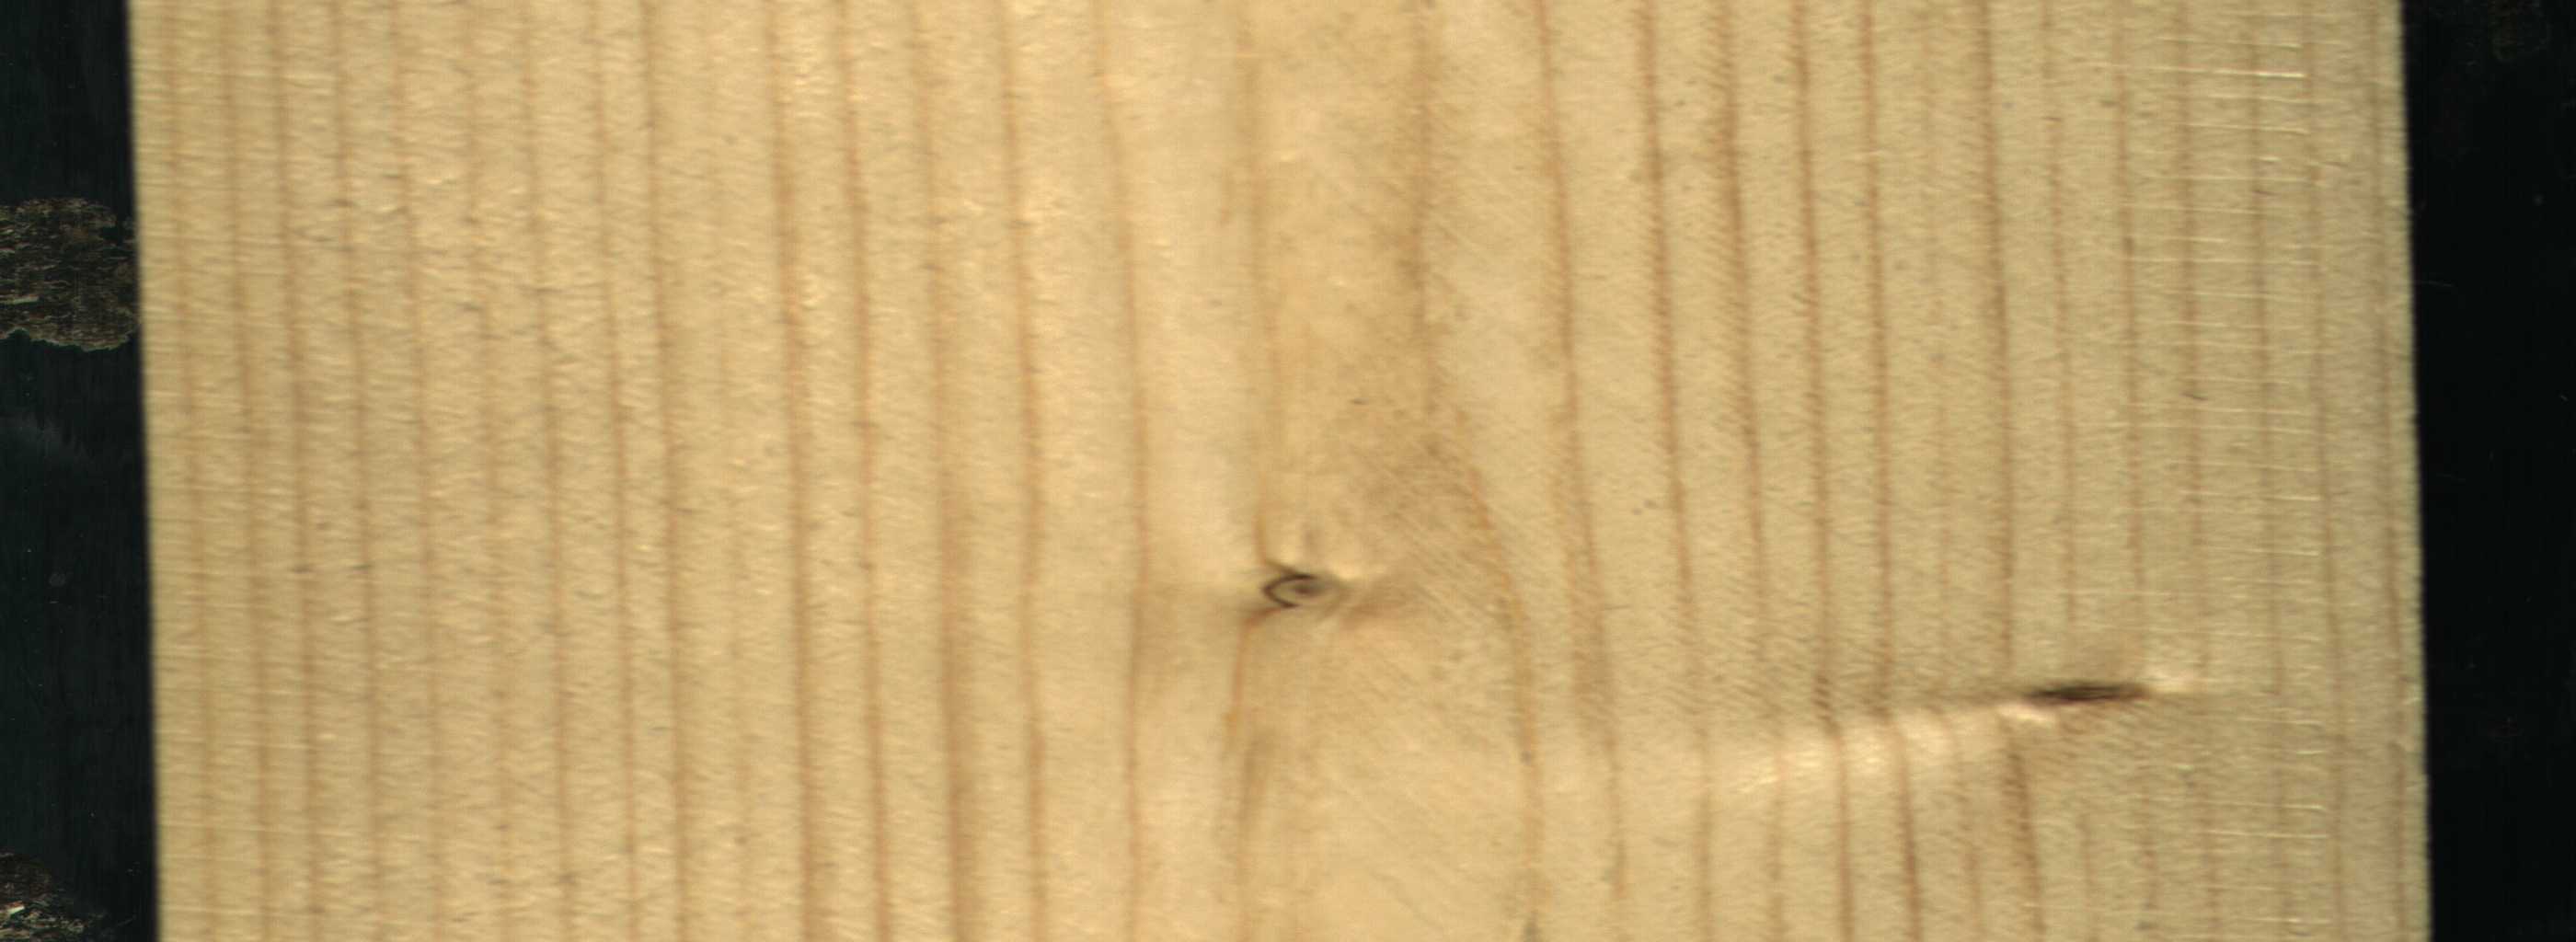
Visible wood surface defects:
Dead_Knot
Live_Knot